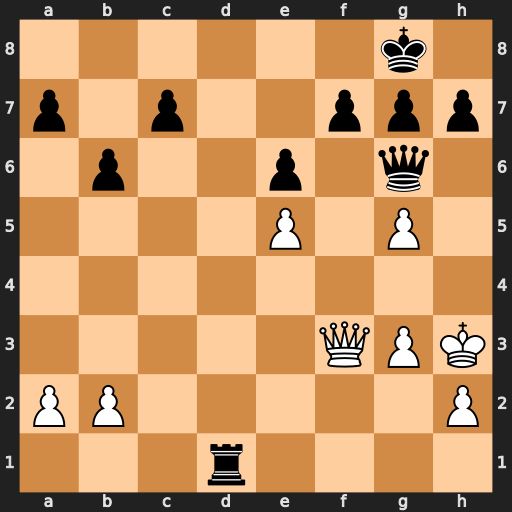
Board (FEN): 6k1/p1p2ppp/1p2p1q1/4P1P1/8/5QPK/PP5P/3r4
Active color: w
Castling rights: -
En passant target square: -
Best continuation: Qa8+ Rd8 Qxd8#